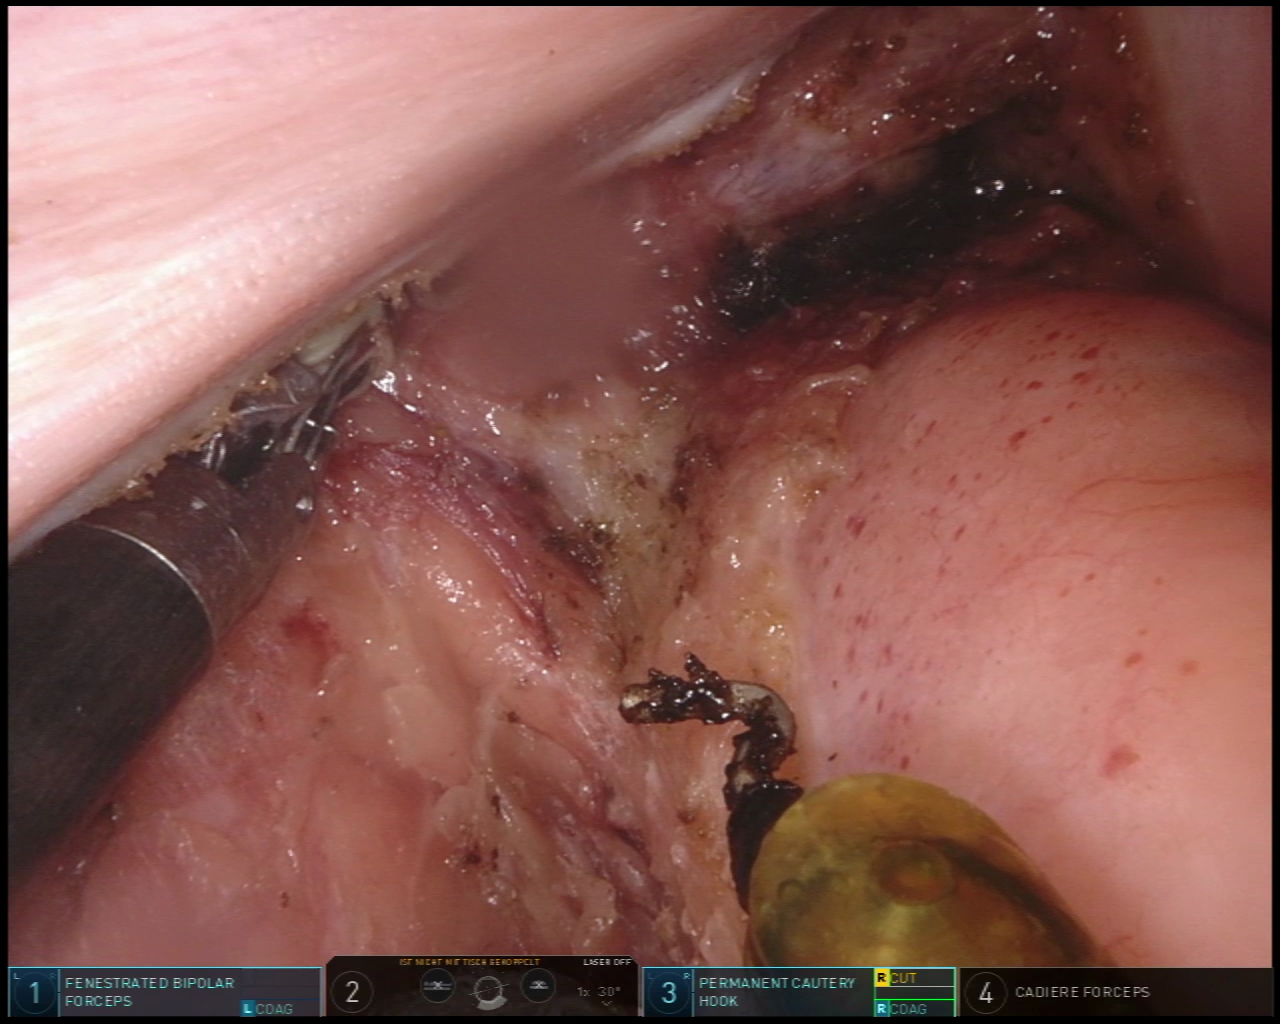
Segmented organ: vesicular_glands
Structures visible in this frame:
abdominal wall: no
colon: no
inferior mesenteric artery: no
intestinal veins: no
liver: no
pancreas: no
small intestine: no
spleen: no
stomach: no
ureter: no
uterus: no
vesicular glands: yes